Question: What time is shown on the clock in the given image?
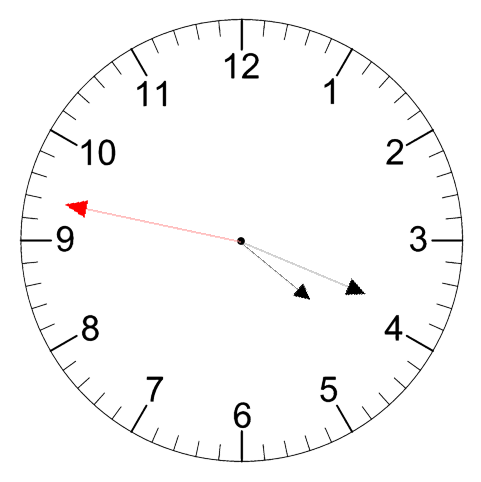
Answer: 04:18:47